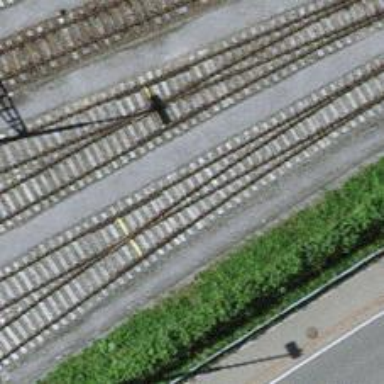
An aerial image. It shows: Railway switch.